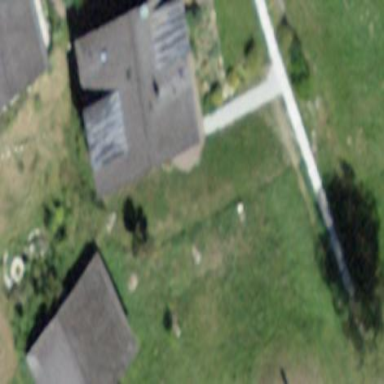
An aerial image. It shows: Simple and straightforward house.